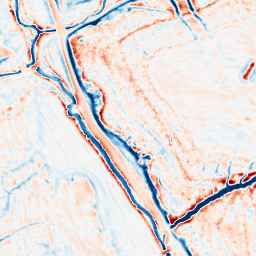
Category: edge_preserving
Decomposition family: bilateral
Decomposition parameters: d: 15
sigma_color: 100
sigma_space: 25
Upsampling method: sinc_hamming
Upsampling parameters: scale: 2
kernel_size: 16
Upsampling scale: 2